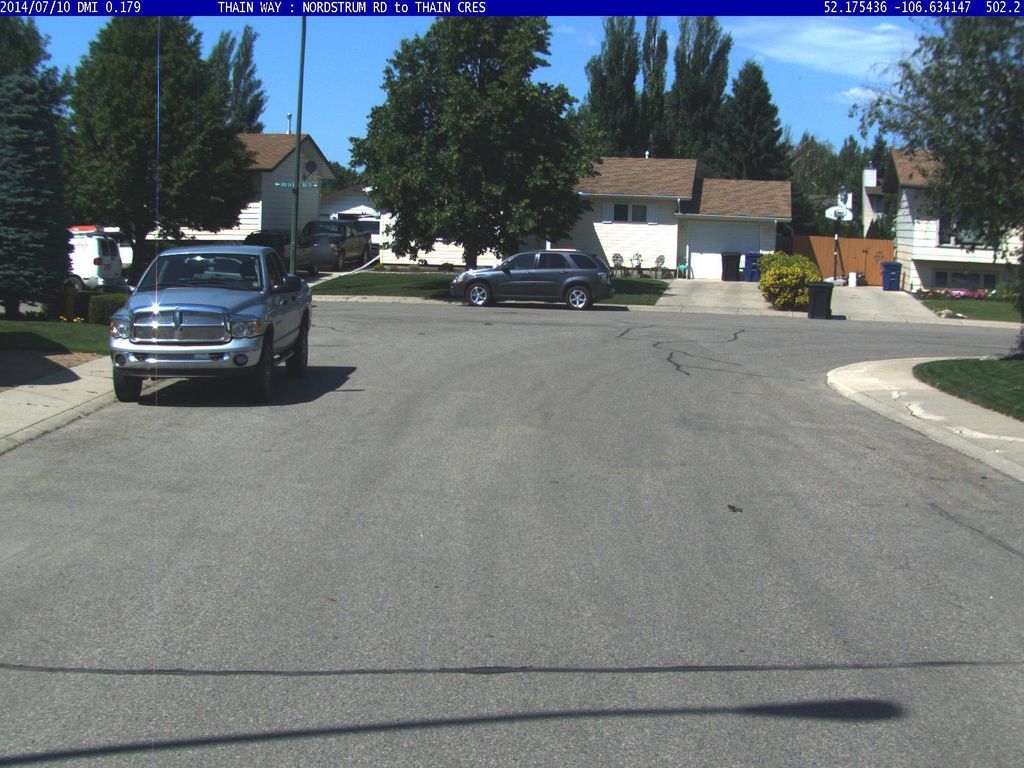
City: saskatoon